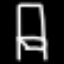
Label: chair